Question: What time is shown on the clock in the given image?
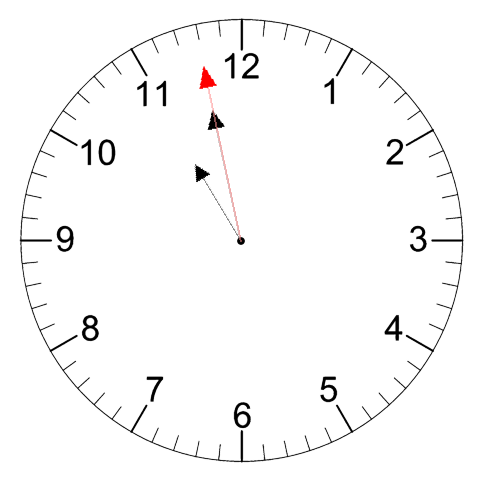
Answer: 10:57:58